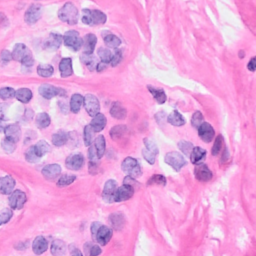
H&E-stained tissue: Breast